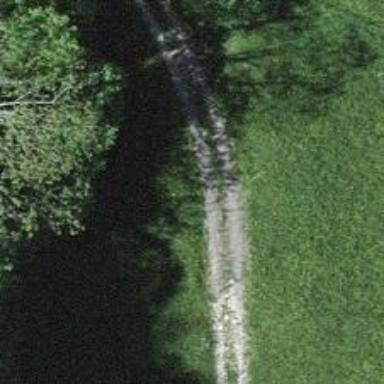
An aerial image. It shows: Track with very rough surface.